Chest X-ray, PA view. Patient: 55 years old, sex M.
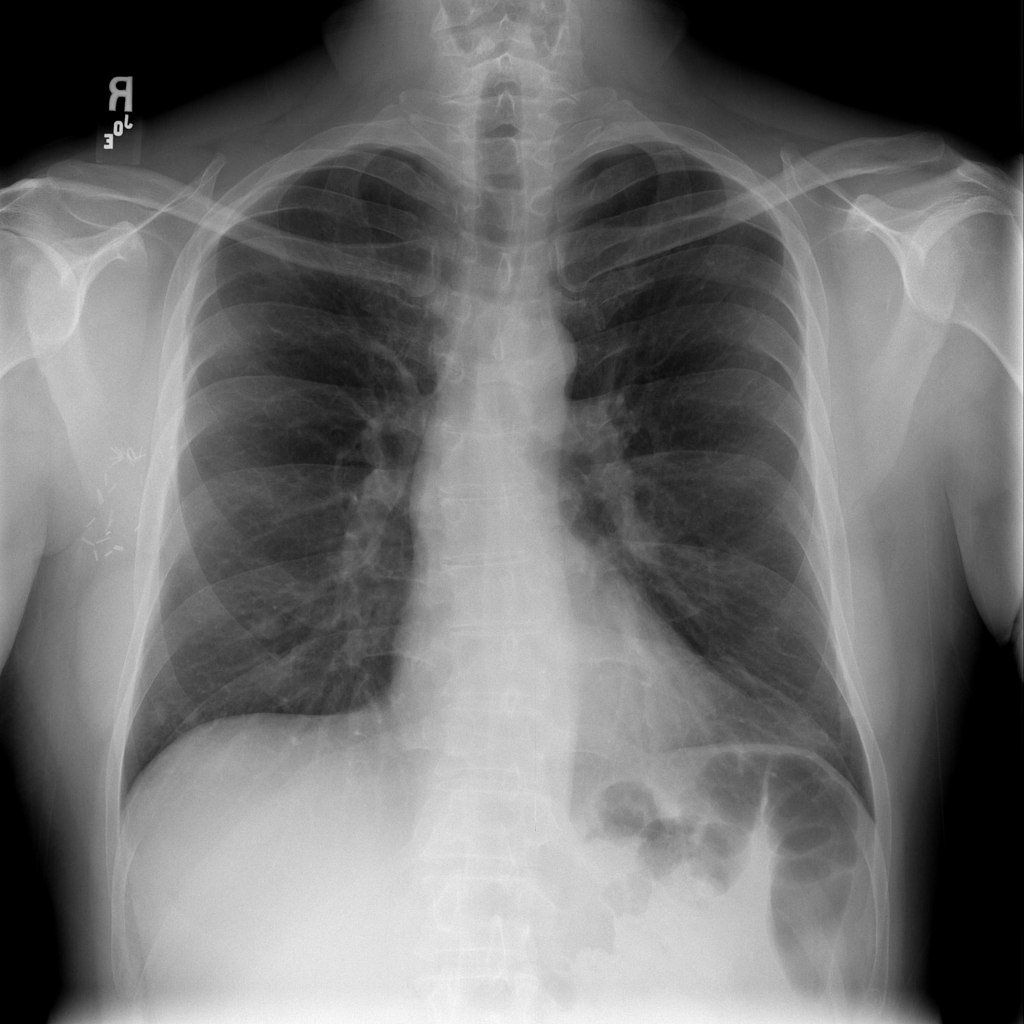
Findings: No Finding